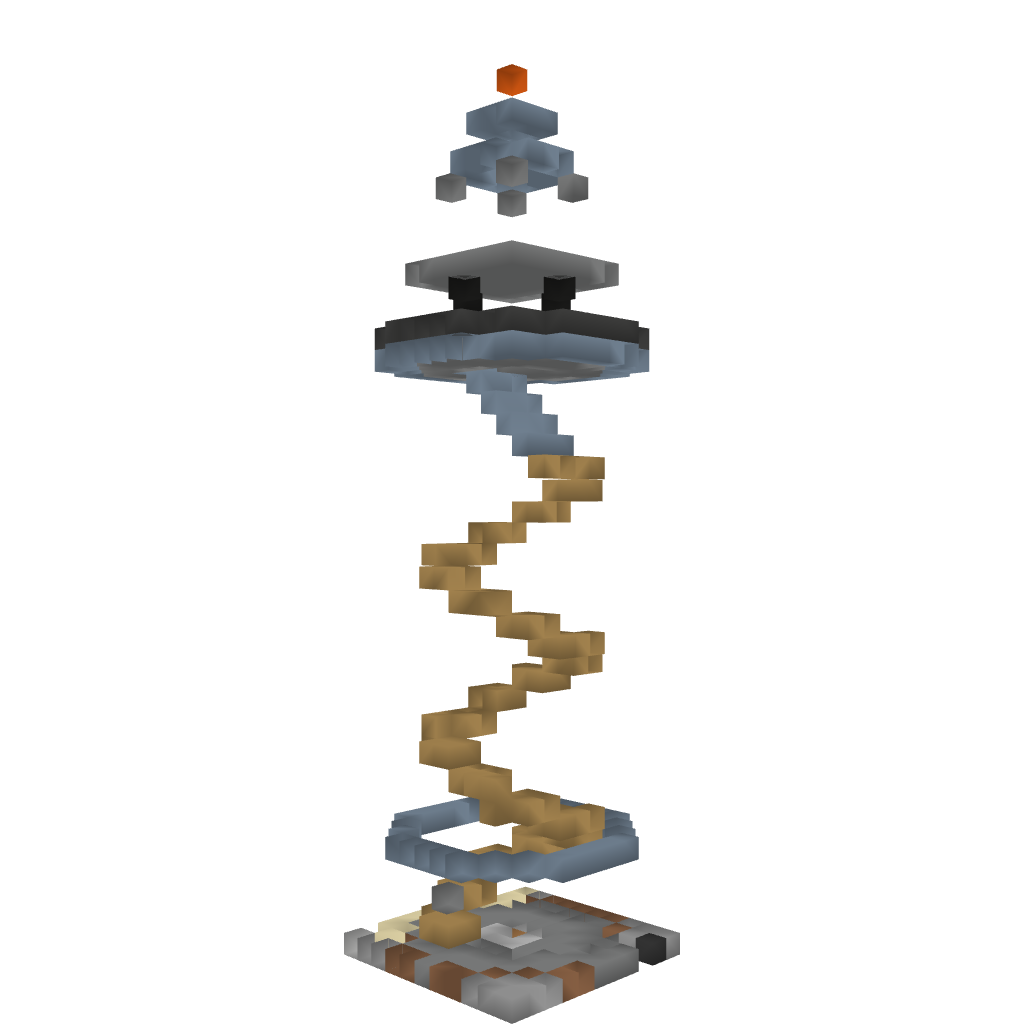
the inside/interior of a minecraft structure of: Lighthouse